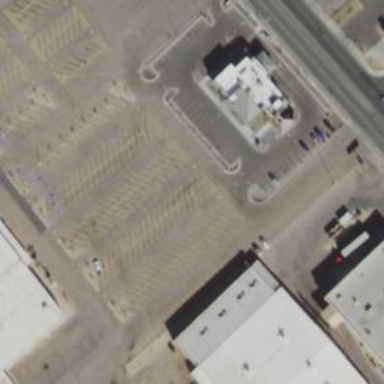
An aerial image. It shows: Parking area.